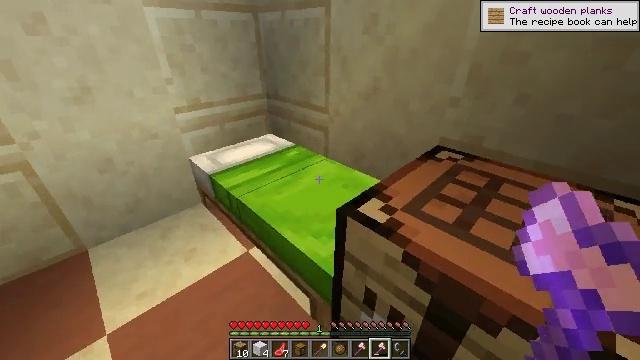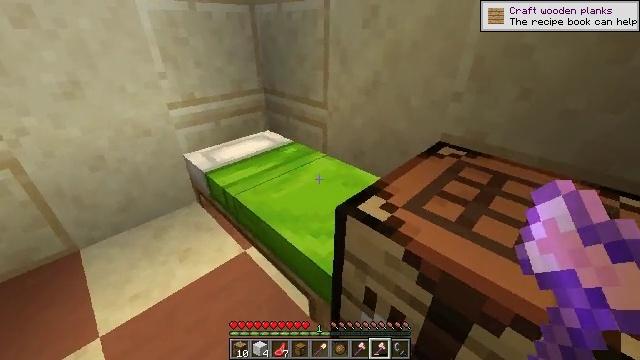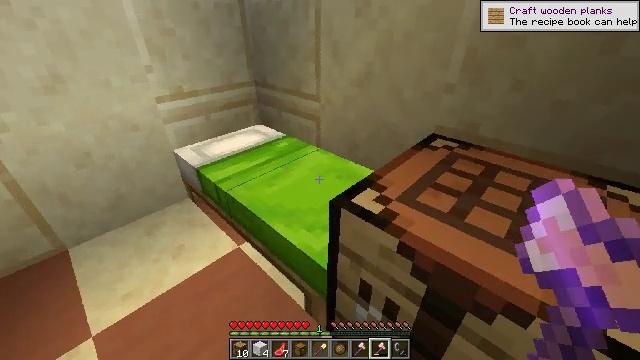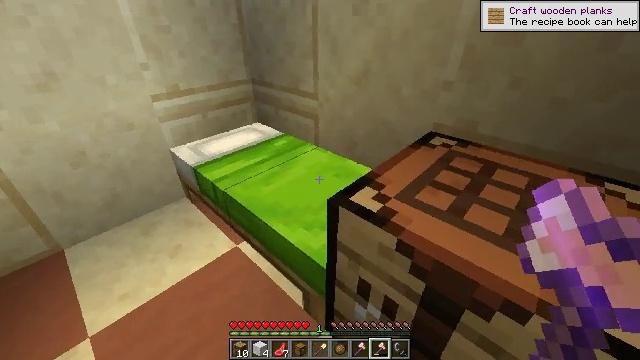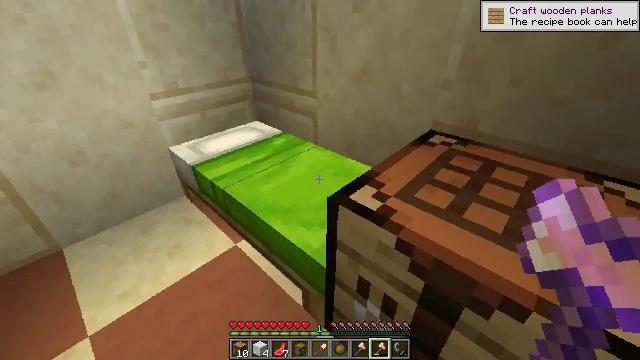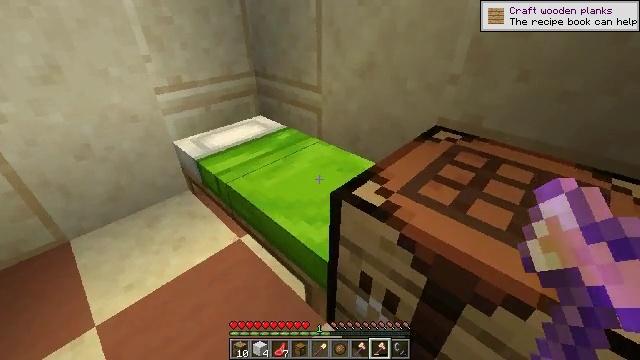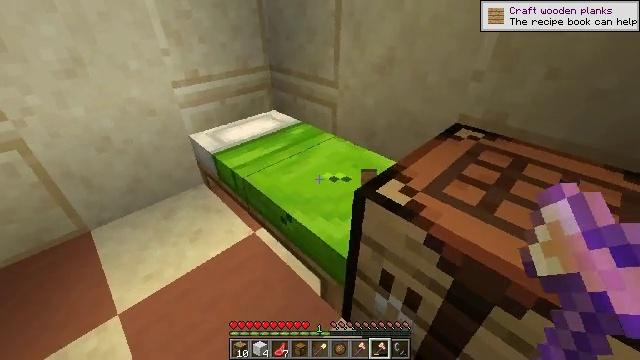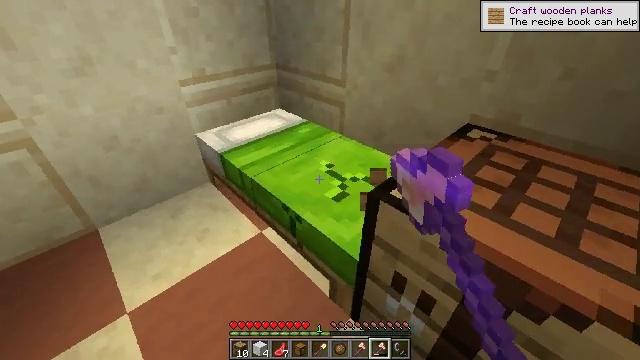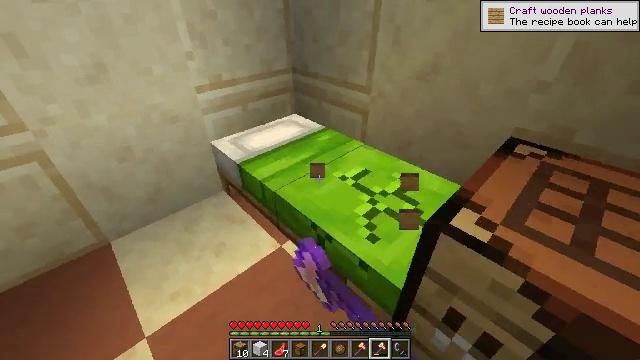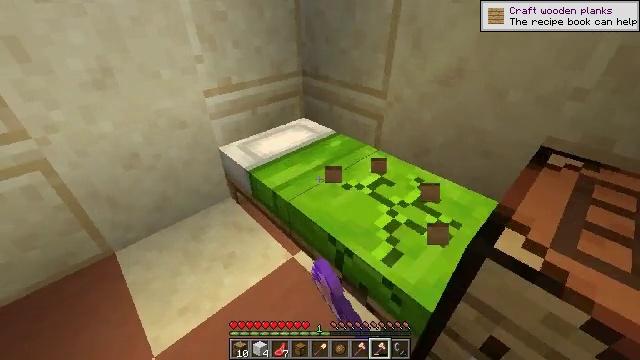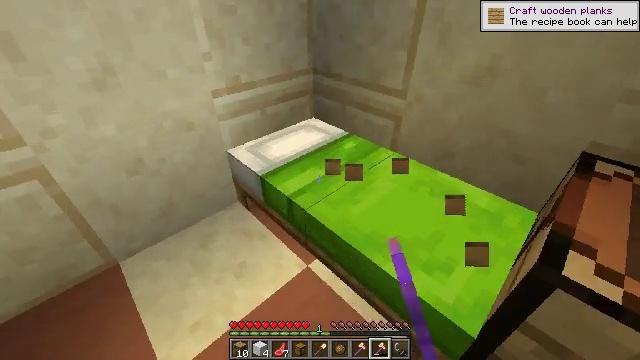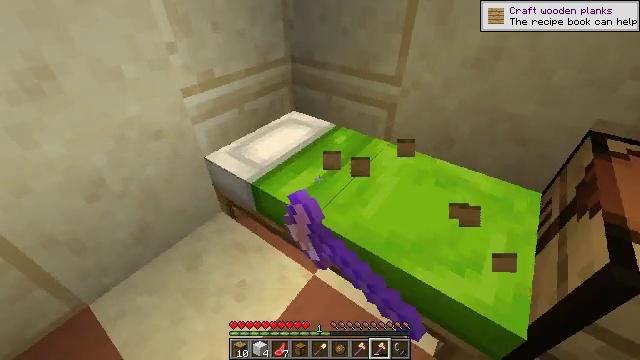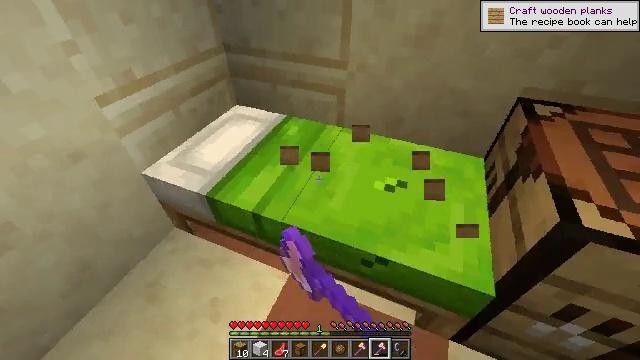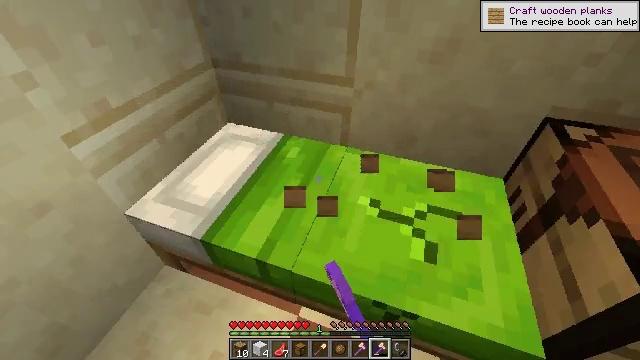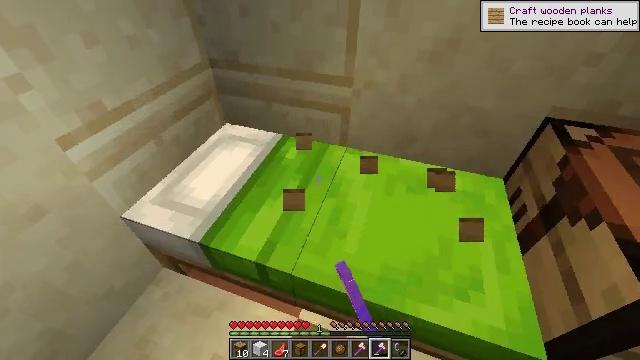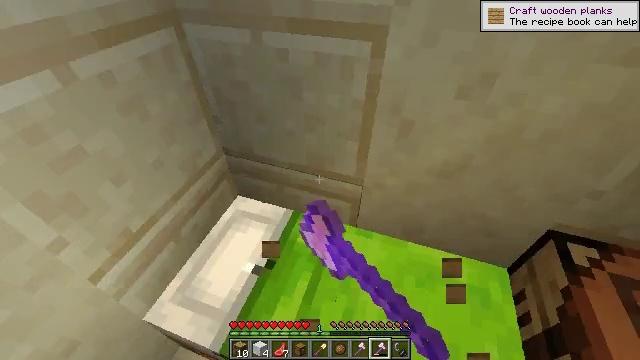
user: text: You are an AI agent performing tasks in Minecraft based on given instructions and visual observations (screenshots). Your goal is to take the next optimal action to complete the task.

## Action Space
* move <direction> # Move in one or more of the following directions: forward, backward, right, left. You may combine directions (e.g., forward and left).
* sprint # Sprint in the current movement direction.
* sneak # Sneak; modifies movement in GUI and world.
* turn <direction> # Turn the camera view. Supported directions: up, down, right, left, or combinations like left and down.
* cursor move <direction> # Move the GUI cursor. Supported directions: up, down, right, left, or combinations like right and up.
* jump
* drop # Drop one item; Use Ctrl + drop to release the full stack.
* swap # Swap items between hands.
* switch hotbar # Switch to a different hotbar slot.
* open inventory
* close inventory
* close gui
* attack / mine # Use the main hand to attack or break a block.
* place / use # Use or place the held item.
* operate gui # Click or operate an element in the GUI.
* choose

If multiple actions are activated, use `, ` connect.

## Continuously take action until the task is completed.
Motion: motion action
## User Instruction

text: Break the lime bed to pick it up.
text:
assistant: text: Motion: no_op
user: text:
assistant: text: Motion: turn right and down
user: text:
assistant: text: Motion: no_op
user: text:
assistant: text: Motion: no_op
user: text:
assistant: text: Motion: turn down
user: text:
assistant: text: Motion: move left, turn left and down, attack / mine
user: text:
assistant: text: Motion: move forward and move left, attack / mine
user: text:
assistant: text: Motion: move forward and move left, attack / mine
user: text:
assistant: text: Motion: move forward and move left, attack / mine
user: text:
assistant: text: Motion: move forward and move left, attack / mine
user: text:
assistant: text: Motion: move forward and move left, turn right and down, attack / mine
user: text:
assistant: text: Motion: move forward, turn right and down, attack / mine
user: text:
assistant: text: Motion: move forward, turn right, attack / mine
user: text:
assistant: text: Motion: move forward, attack / mine
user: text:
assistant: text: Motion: move forward, attack / mine
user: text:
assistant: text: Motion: move forward, attack / mine
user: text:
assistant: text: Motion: move forward, attack / mine
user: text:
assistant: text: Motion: move forward, turn down, attack / mine
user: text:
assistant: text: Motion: turn down, attack / mine
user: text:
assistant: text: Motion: turn right and down, attack / mine
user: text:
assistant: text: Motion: turn right and down, attack / mine
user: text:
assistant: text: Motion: turn right and down, attack / mine
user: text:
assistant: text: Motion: turn right and down, attack / mine
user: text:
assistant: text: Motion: turn right and down, attack / mine
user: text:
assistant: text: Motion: turn right and down, attack / mine
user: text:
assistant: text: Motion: turn right and down, attack / mine
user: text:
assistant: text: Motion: turn right, attack / mine
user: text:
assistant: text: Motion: turn right, attack / mine
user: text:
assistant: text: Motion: turn right and up, attack / mine
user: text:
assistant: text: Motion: turn right and up, attack / mine